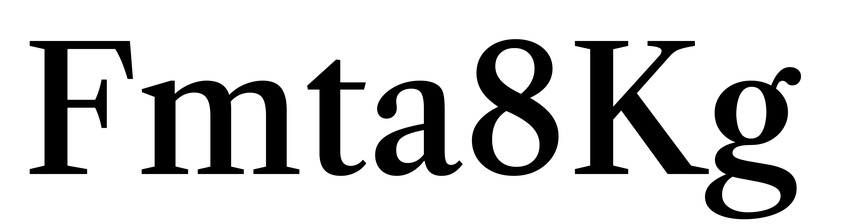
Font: LibreCaslonText_Medium